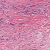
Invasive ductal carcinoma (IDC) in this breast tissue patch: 1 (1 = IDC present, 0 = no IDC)